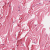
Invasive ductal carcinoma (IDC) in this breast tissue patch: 0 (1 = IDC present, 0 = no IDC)